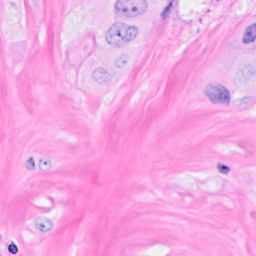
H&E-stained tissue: Breast